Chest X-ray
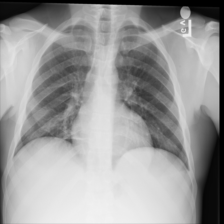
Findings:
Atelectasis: positive
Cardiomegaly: negative
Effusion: negative
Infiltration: negative
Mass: negative
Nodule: negative
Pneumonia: negative
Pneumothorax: negative
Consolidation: negative
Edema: negative
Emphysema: negative
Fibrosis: negative
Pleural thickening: negative
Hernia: negative